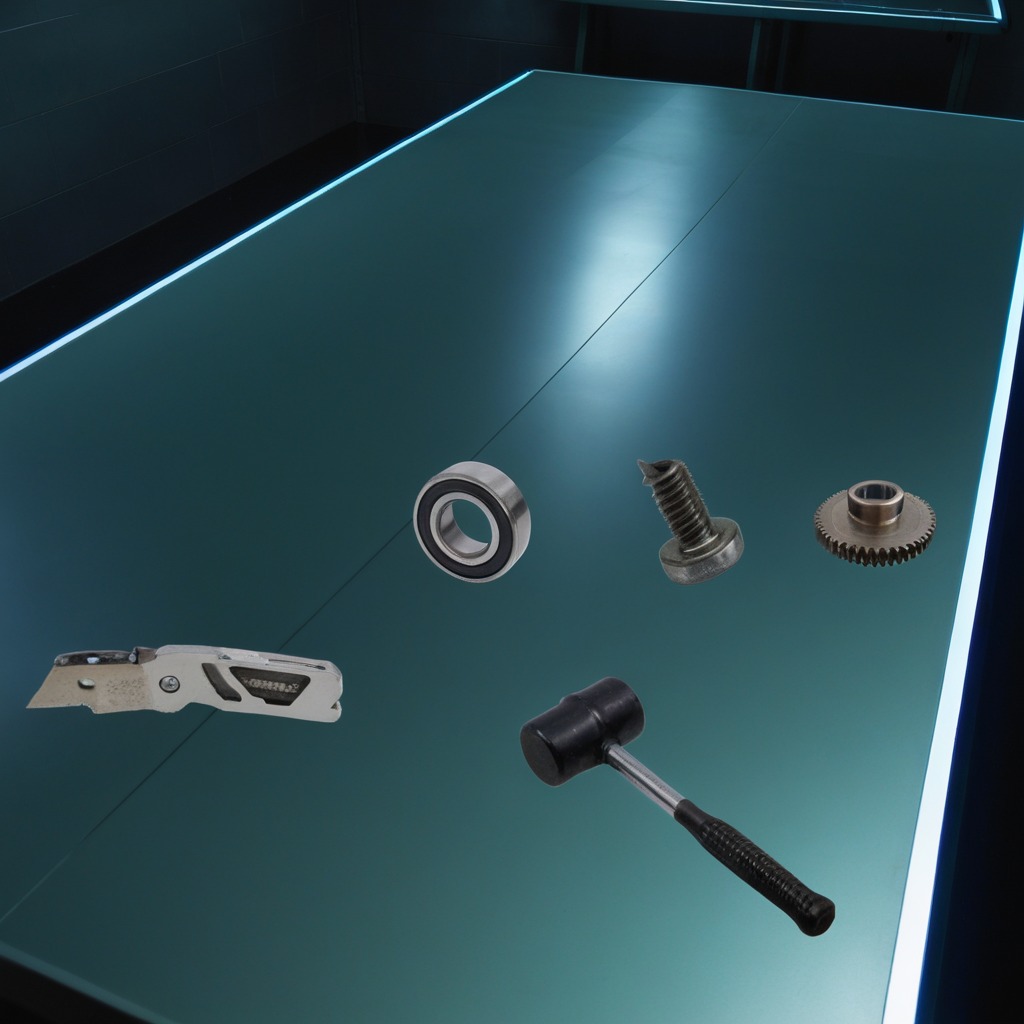
A ball bearing, a gear with teeth, a utility knife, a metal machine screw, and a hammer are lying on the clean empty table in a railway signal maintenance room.